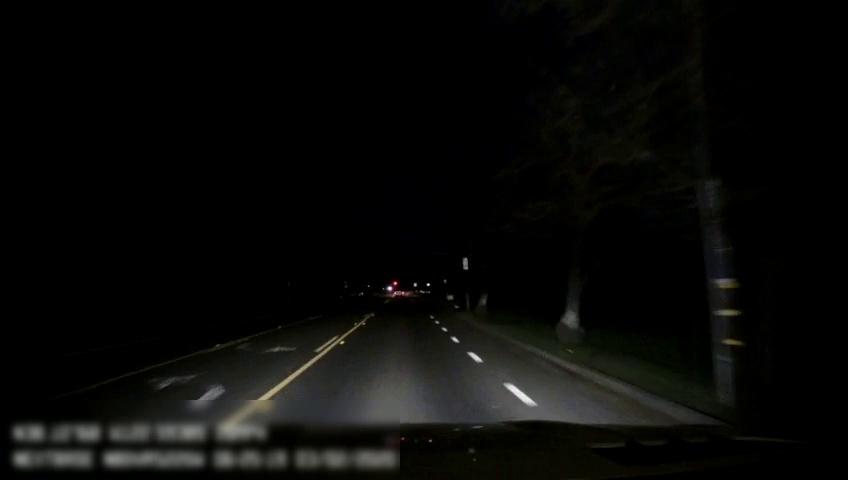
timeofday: Night
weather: Other
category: Drivable Space
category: Vehicles | SUV
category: Lanes | Current Lane
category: Lanes | Current Lane
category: Lanes | Alternate Lane
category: Lanes | Alternate Lane
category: Lanes | Current Lane
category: Traffic | Signs